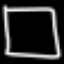
Label: square